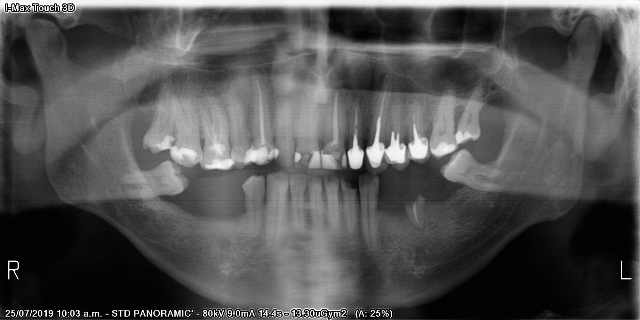
adult